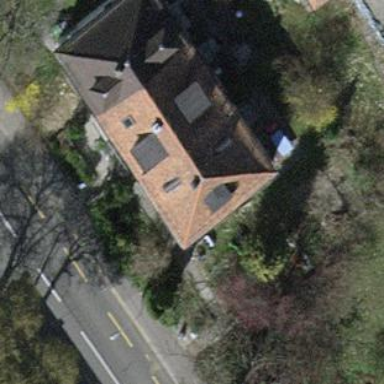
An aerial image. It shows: Hipped-roof terrace building.